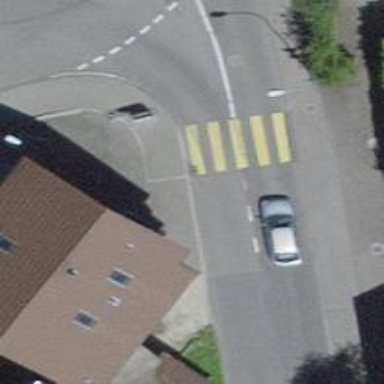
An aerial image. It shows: Marked road crossing.